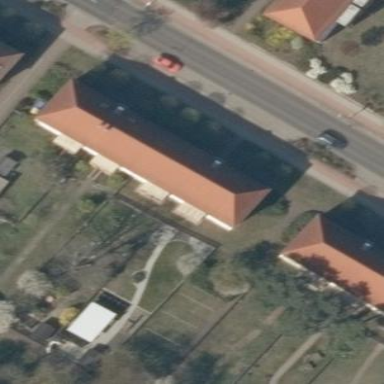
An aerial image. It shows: Residential building.